Aerial crown-view tile of a tropical tree (Barro Colorado Island, Panama), acquired 20241112:
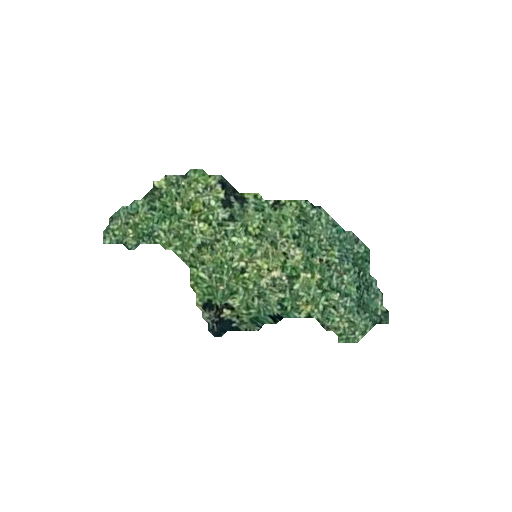
Species: Miconia argentea
GBIF accepted scientific name: Miconia argentea
Crown area: 42.94 m²